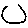
Label: circle